七年级 · 代数

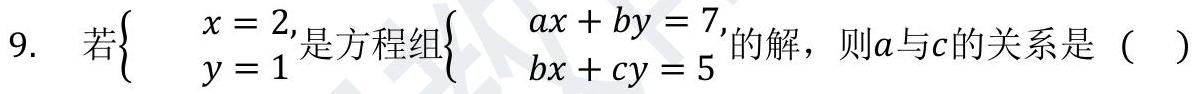
A. $4 a+c=9$
   B. $2 a+c=9$
   C. $4 a-c=9$
   D. $2 a-c=9$

答案: C
解析: 【答案】C

【解析】解: 把果 $\left\{\begin{array}{l}x=2 \\ y=1\end{array}\right.$ 代入方程组 $\left\{\begin{array}{l}a x+b y=7 \\ b x+c y=5\end{array}\right.$,

得 $\left\{\begin{array}{l}2 a+b=7 \\ 2 b+c=5\end{array}\right.$

(1) $\times 2-2$, 得

$4 a-c=9$.

故选 $C$.

所谓 “方程组” 的解, 指的是该数值满足方程组中的每一方程的值, 只需将方程的解代入方程组，就可得到关于 $a ， b$ 、 $c$ 的三元一次方程组，消去 $b$ 就可得到 $a$ 与 $c$ 的关系.
此题主要考查了二元一次方程组的解和消元思想.